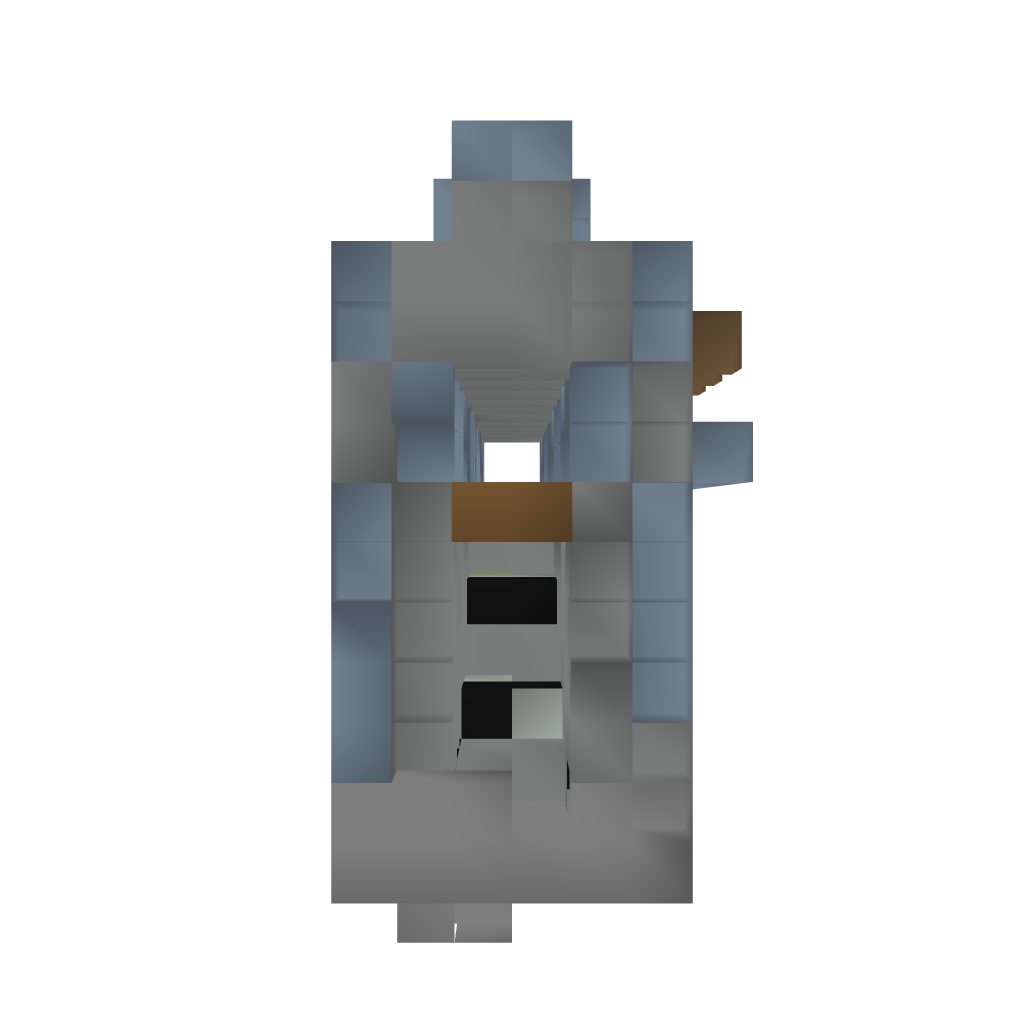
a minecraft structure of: Castle Module - Entrance (button)